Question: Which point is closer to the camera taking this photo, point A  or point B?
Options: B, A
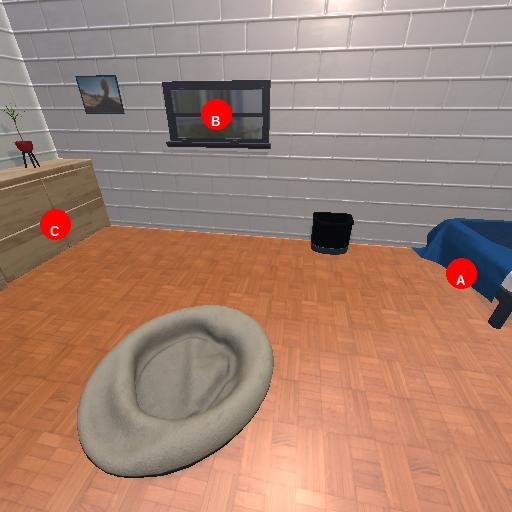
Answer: B